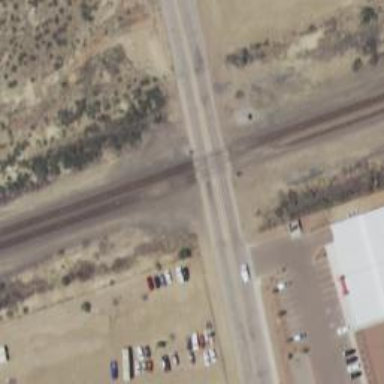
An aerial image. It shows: Level crossing with lights and saltire markings.